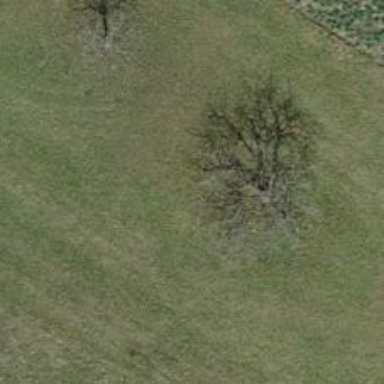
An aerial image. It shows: Deciduous tree with mixed leaves.